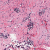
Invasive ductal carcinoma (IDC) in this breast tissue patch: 1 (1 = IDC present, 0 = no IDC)